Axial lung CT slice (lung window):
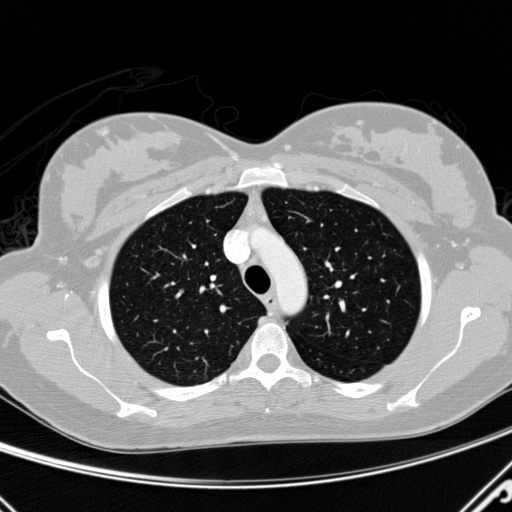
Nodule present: no